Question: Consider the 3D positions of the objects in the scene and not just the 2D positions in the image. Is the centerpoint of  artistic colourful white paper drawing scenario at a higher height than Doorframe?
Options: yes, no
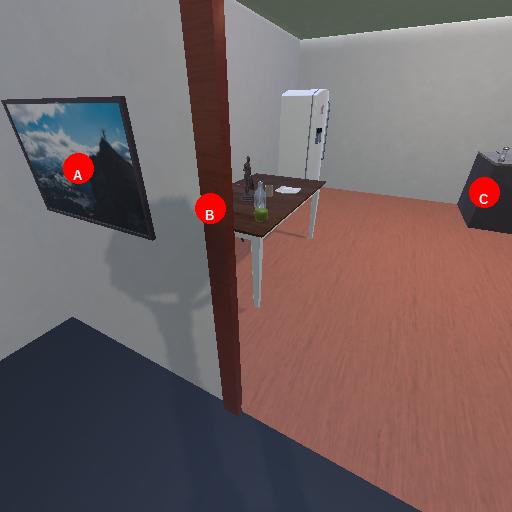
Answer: yes